Field crop: maize
Growth stage: 2
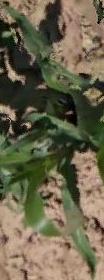
Species: maize